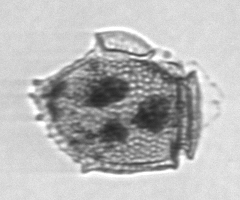
Label: Dinophysis_norvegica